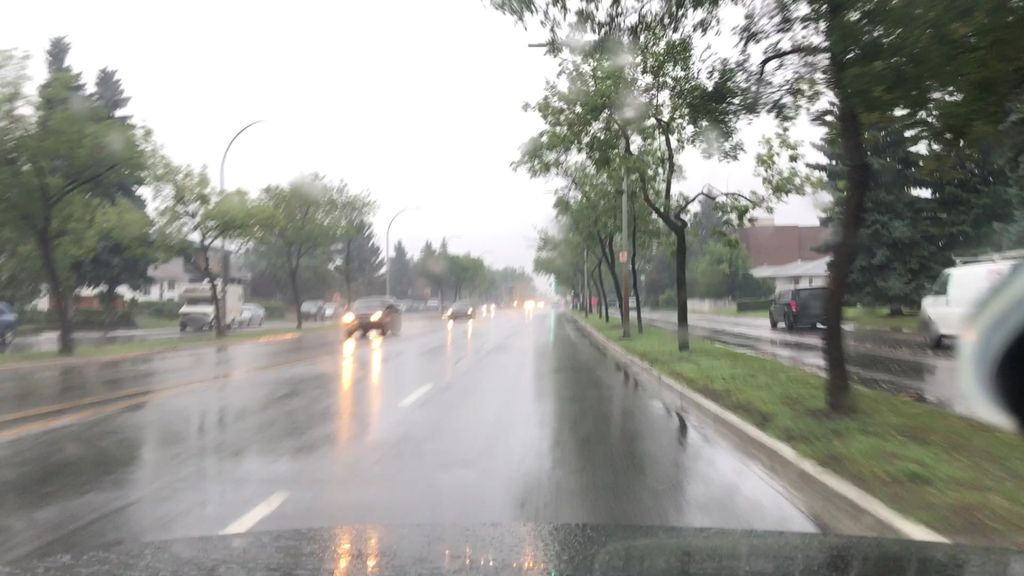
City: edmonton